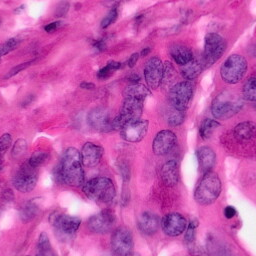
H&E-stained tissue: Pancreatic